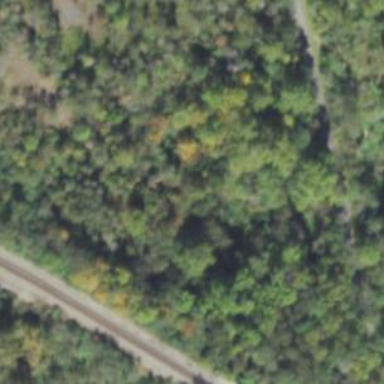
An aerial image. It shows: Abandoned railway.